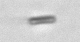
Label: fiber